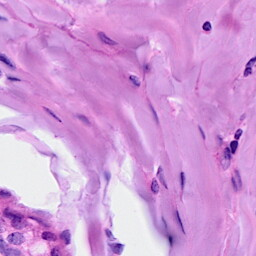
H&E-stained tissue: Breast